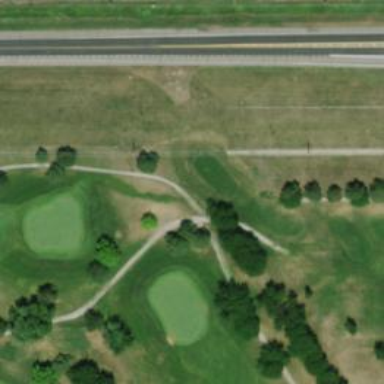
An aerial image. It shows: Path used for both walking and golf.